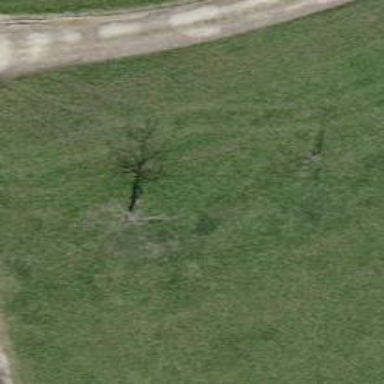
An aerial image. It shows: Single tag "natural: tree."